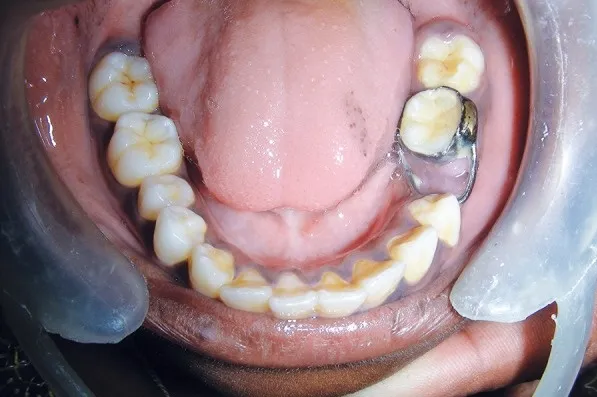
Intraoral view showing band and loop space maintainer.
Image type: medical_photograph (oral_photograph)